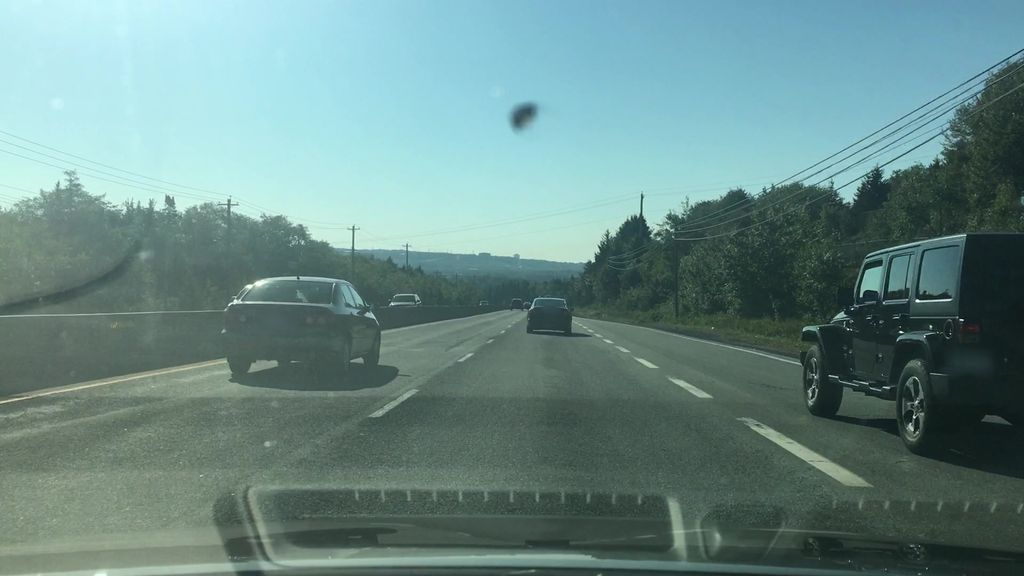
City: halifax